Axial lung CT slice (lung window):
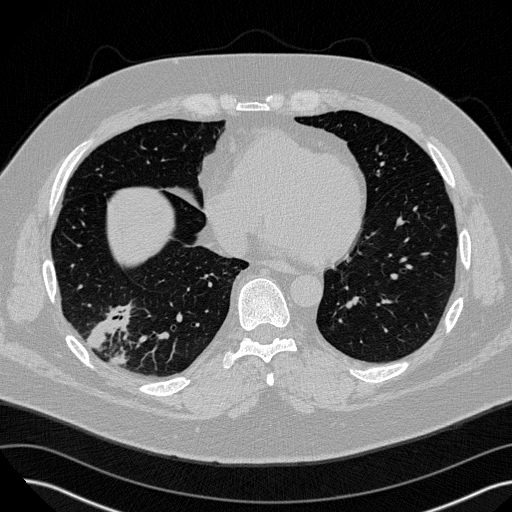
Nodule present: no